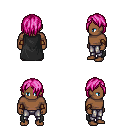
a pixel art fantasy rpg character, male body template, human, dark skin, black cape, metal pants, pink bangs hairstyle, cloth bracers, four views (front, back, left, right), 2x2 character sprite sheet, small pixel art, hard edges, no anti-aliasing